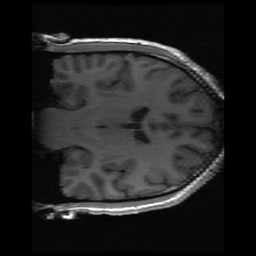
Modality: inplaneT1
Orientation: coronal